Question: I am trying to download a '.pdf' document from the external database <URL> using an 'HTML' link on a user interface.
The problem I have is that not always some of the fields inside 'Contentful' require a 'pdf' document and when there is no document to download the filed remains empty and the developer-tools throws an error. Because of that, the compilation stops and I can't 'sudo npm start'.
How can I write a loop that skips empty fields in a database, in this case a 'Contentful' beckend?
The file path is contained in: 'ship.projectnotes.fields.file.url' as shown below:
'''
import Client from '../Contentful';
class Sidebar extends React.Component {
state = {
ships: []
};
async componentDidMount() {
let response = await Client.getEntries({
content_type: 'cards'
});
const ships = response.items.map((item) => {
const {
name,
slug,
projectnotes
} = item.fields;
return {
name,
slug,
projectnotes
};
});
this.setState({
ships
});
}
getFilteredShips = () => {
// operations .......
};
render() {
return (
<div className="map-sidebar">
{this.props.activeShipTypes}
<pre>
{this.getFilteredShips().map((ship) => {
console.log(ship);
return (
<Card className="mb-2">
<CardImg />
<CardBody>
<CardTitle>
<h3 className="thick">{ship.name}</h3>
</CardTitle>
<Row style={{ marginTop: '20px' }}>
<div className="buttoncontainer">
<div className="btn btn-cards">
<a className="buttonLink" ship.projectnotes.fields.file.url} download>
Project Notes
</a>
</div>
</div>
</Row>
</CardBody>
</Card>
);
})}
</pre>
</div>
);
}
}
export default Sidebar;
'''
I can confirm that I am reading correctly the name of the field from 'Contentful':

1) I was able to implement the link to the document but after I started using the external container Contentful, the pdf is not downloadable, contrarily to what I was hoping. The problem is that there is an empty field as unhandled problem and don't know how to take care of that.
Thanks for pointing in the right direction.
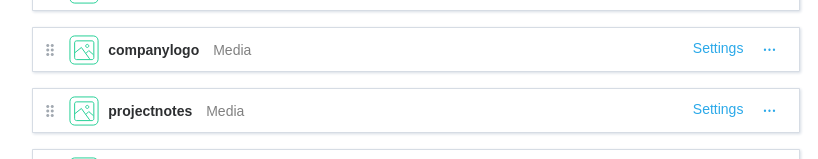
Answer: You can use the .hasOwnProperty('fieldName') to safely check to see if an object has the property you require. So in your case you should be able to add a simple if statement to check to see if the field 'file' exits in your loop.
see <URL>
'''
import Client from '../Contentful';
class Sidebar extends React.Component {
state = {
ships: []
};
async componentDidMount() {
let response = await Client.getEntries({
content_type: 'cards'
});
const ships = response.items.map((item) => {
const {
name,
slug,
projectnotes
} = item.fields;
return {
name,
slug,
projectnotes
};
});
this.setState({
ships
});
}
getFilteredShips = () => {
// operations .......
};
render() {
return (
<div className="map-sidebar">
{this.props.activeShipTypes}
<pre>
{this.getFilteredShips().map((ship) => {
console.log(ship);
// lets add a check here you can change it to suit
if(ship.projectnotes.fields.hasOwnProperty('file')) {
return (
<Card className="mb-2">
<CardImg />
<CardBody>
<CardTitle>
<h3 className="thick">{ship.name}</h3>
</CardTitle>
<Row style={{ marginTop: '20px' }}>
<div className="buttoncontainer">
<div className="btn btn-cards">
<a className="buttonLink" ship.projectnotes.fields.file.url} download>
Project Notes
</a>
</div>
</div>
</Row>
</CardBody>
</Card>
);
} else {
// return no render or what ever here
return null
}
})}
</pre>
</div>
);
}
}
export default Sidebar;
'''